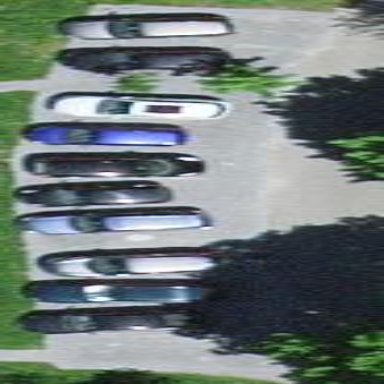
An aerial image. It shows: Parking area with surface.